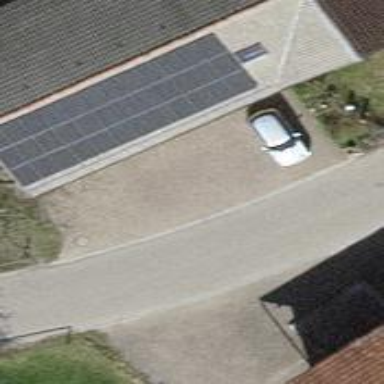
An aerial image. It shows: Solar power generator utilizing photovoltaic technology with solar photovoltaic panels.